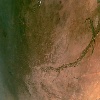
Label: land